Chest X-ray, PA view. Patient: 59 years old, sex F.
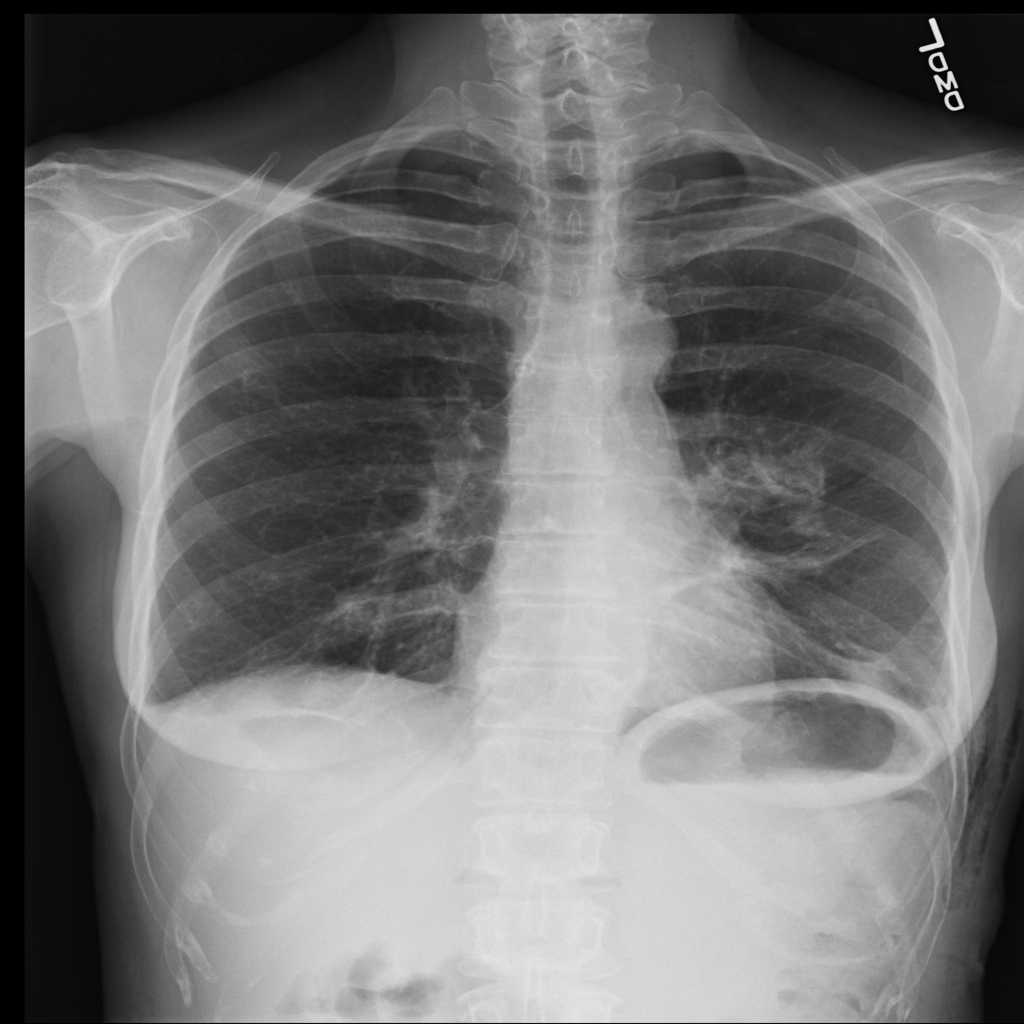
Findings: No Finding